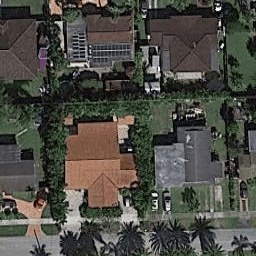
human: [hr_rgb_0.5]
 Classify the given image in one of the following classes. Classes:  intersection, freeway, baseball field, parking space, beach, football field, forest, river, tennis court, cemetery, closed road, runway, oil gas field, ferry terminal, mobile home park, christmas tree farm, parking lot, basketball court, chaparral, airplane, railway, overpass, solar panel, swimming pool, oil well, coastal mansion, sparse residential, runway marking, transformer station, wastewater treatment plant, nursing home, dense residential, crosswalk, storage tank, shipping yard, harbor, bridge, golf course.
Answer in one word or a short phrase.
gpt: dense residential